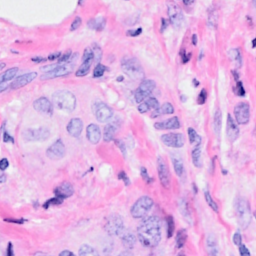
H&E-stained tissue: Breast